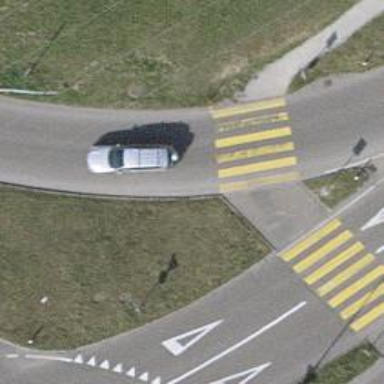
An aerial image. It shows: Zebra crossing on the road.